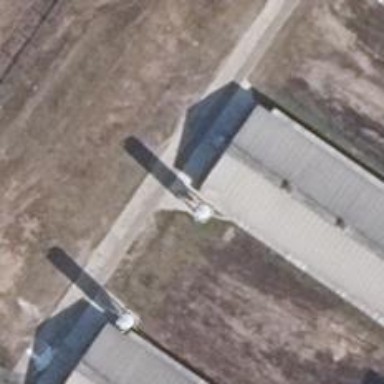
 typically used for storing grain or other materials."